Field crop: maize
Growth stage: 2
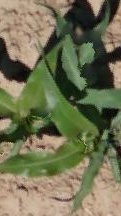
Species: maize